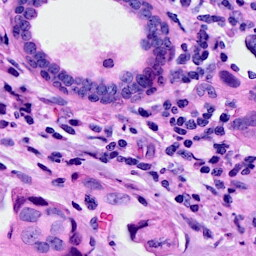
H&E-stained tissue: Breast